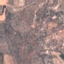
Land use / land cover class: PermanentCrop